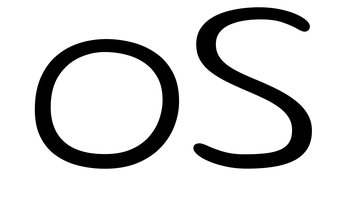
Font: Gluten_ExtraLight